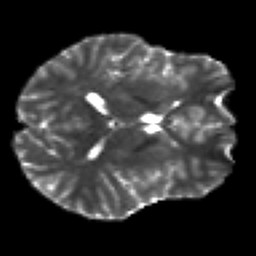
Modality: T2w
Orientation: axial
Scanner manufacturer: siemens
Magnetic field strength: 3 T
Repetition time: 7.8 s
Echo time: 0.09 s